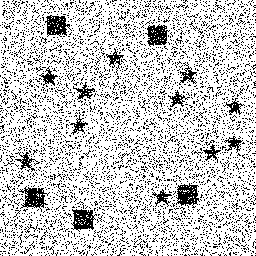
Squares: 5
Triangles: 0
Stars: 11
Total shapes: 16